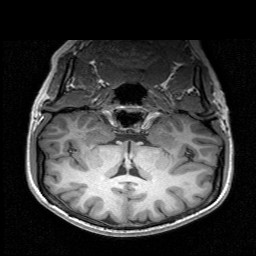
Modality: T1w
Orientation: sagittal
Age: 26
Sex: female
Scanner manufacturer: siemens
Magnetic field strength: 3 T
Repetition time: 1.9 s
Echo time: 0.00226 s